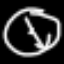
Label: clock